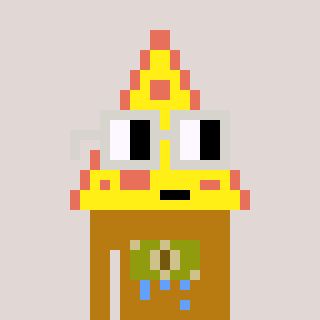
a pixel art character with square light gray glasses, a pizza-shaped head and a gold-colored body on a warm background